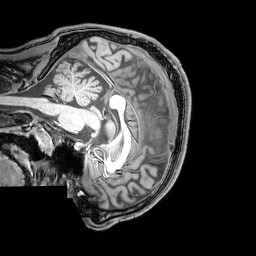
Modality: T1w
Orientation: sagittal
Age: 21
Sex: male
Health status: healthy
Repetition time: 0.081 s
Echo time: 0.037 s